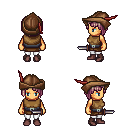
a pixel art fantasy rpg character, female body template, human, tanned skin, leather chest armor, white pants, white blonde pageboy hairstyle, leather cap, maroon shoes, dagger, four views (front, back, left, right), 2x2 character sprite sheet, small pixel art, hard edges, no anti-aliasing